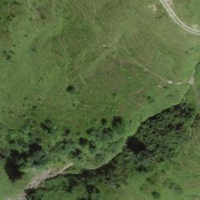
EUNIS habitat code: 26
Species observed at this site:
Chorthippus biguttulus
Euthystira brachyptera